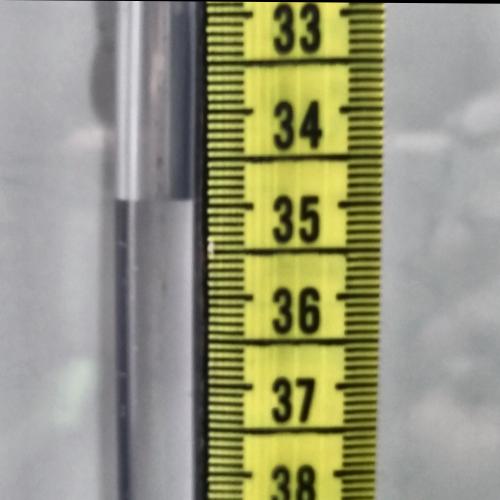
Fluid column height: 34.9 cm